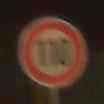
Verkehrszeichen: Geschwindigkeit110
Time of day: Night
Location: Outdoor (Urban)
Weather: Clear
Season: NotSpecified
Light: Artificial